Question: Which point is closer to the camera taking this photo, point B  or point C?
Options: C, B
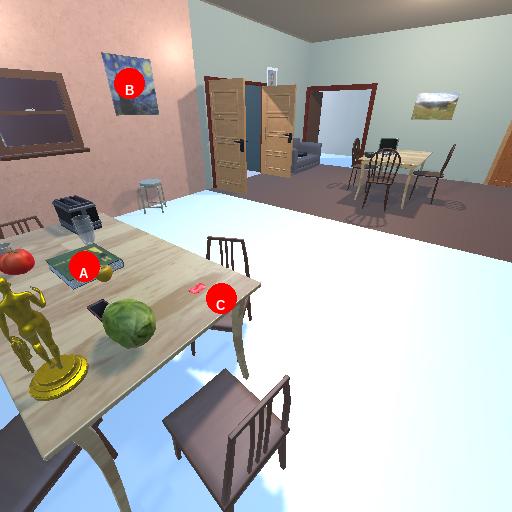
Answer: C